Question: I'm trying to create an input text box where the user clicks (point is an NSPoint where the user clicked).
Right now I have it working, but the input box that's being displayed is too small. I'd like to have it fill up the outer view (showed in blue).
'''
// Text Storage
NSTextStorage *textStorage = [[NSTextStorage alloc] init];
[textStorage setFont:[NSFont fontWithName:@"Menlo" size:18]];
// Layout Manager
NSLayoutManager *layoutManager = [[NSLayoutManager alloc] init];
[textStorage addLayoutManager:layoutManager];
NSRect textViewBounds = NSMakeRect(point.x, point.y, NSWidth(self.window.frame), 50);
// Text Container
NSTextContainer *textContainer;
textContainer = [[NSTextContainer alloc]
initWithContainerSize:textViewBounds.size];
[layoutManager addTextContainer:textContainer];
// Text View
NSTextView *textView = [[NSTextView alloc] initWithFrame:textViewBounds];
// Of course text editing should be as undoable as anything else.
[textView setAllowsUndo:YES];
[textView setBackgroundColor:[NSColor blueColor]];
//[textView setDrawsBackground:NO];
[self addSubview:textView];
// Make the editing view the first responder so it takes key events and relevant menu item commands.
//[self.window setContentView:textView];
[self.window makeFirstResponder:textView];
'''

What am I missing here?
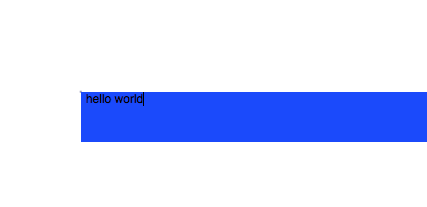
Answer: 'NSTextView' is a subclass of 'NSText' which exposes the method:
'''
- (void)setFont:(NSFont *)aFont
'''
You should be able to set the font family and size via 'NSFont' and it's various methods. If you just want to set the size, you can use:
'''
NSFont *font = [NSFont userFontOfSize:21.0];
'''
To specify a font family and size, you can use:
'''
+ (NSFont *)fontWithName:(NSString *)fontName size:(CGFloat)fontSize
'''